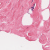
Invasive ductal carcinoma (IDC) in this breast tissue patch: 0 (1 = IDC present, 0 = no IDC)